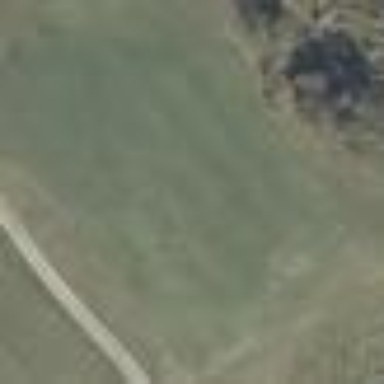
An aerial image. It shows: Grassy area designated as golf fairway.